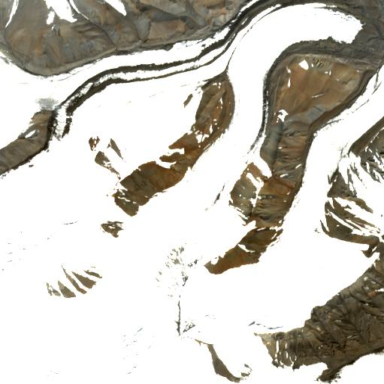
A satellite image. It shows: Stunning view of glacier.